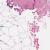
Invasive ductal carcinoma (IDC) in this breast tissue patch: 0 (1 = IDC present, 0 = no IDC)